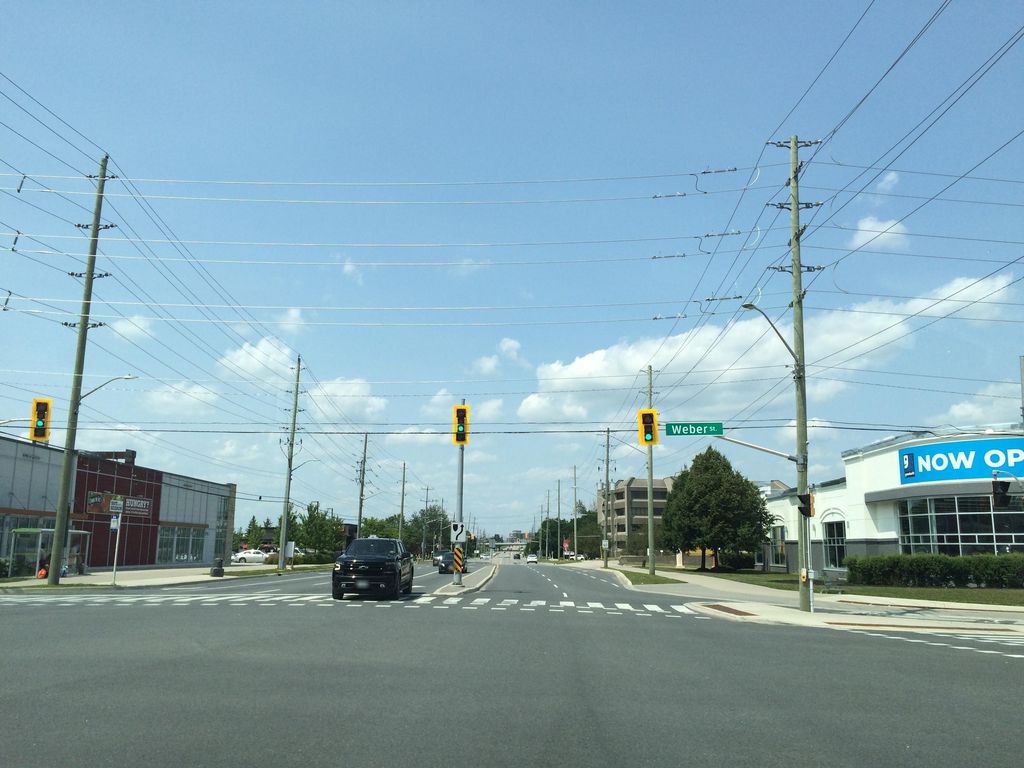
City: kitchener-waterloo